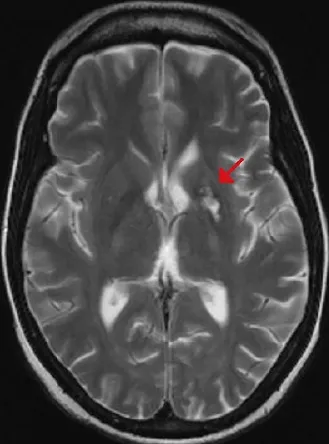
MRI of the brain shows a residual lesion in the left nucleocapsular region (red arrow).
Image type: radiology (mri)